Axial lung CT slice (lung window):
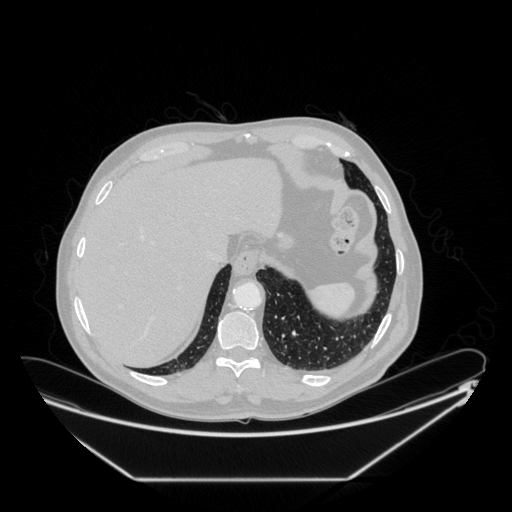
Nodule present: no